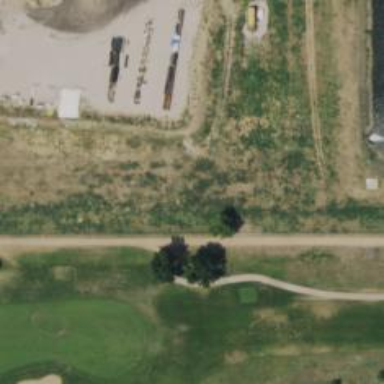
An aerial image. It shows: Path used for both walking and golf.